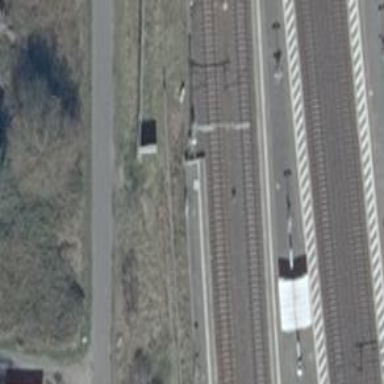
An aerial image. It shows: Railway signal.